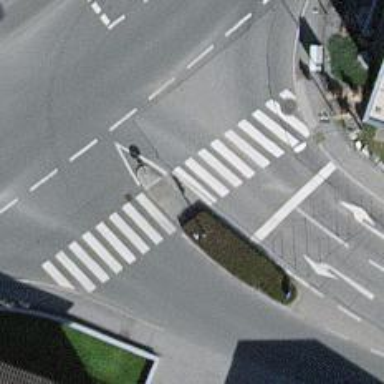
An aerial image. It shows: Crossing with traffic signals and zebra crossing island.